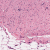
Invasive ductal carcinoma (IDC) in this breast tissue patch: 0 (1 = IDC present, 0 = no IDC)